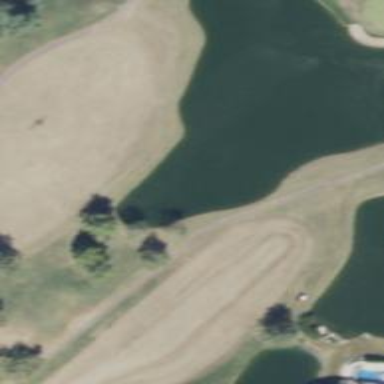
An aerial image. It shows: Service road designated as golf cart path.